Aerial crown-view tile of a tropical tree (Barro Colorado Island, Panama), acquired 20240918:
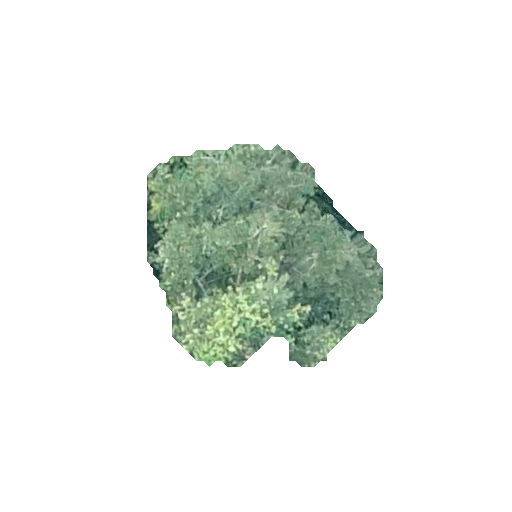
Species: Virola surinamensis
GBIF accepted scientific name: Virola surinamensis
Crown area: 61.208 m²